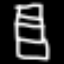
Label: chair